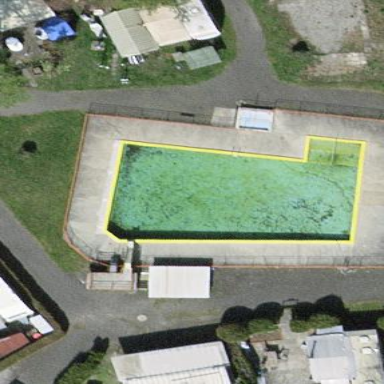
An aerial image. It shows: Swimming pool located in leisure land.